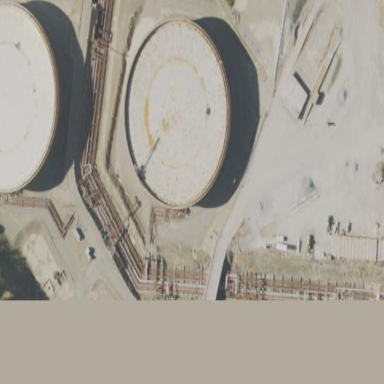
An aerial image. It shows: Building with storage tank.